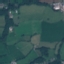
Label: Pasture